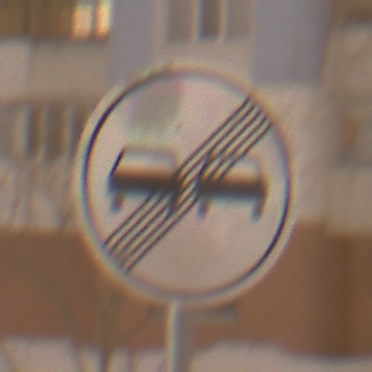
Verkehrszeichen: EndeUeberholverbot
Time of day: Night
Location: Outdoor (Urban)
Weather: Overcast
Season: Winter
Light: Artificial